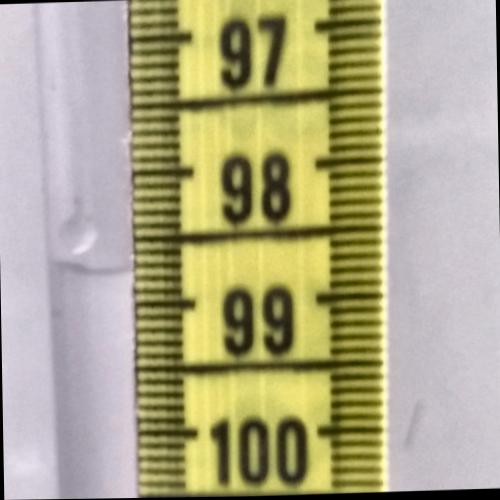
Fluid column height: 98.7 cm